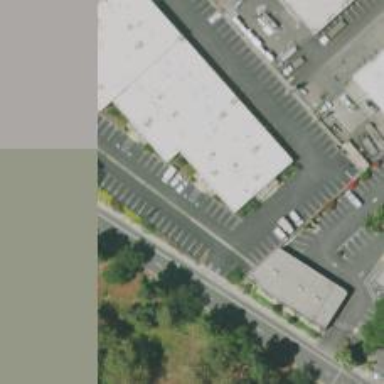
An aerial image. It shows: Parking space is available.